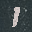
Label: 1